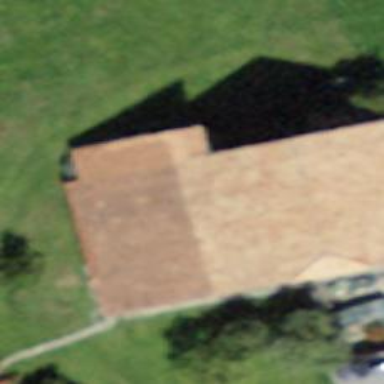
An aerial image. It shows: Rural barn.